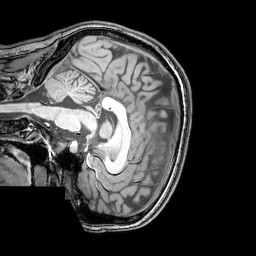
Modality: T1w
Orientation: sagittal
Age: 26
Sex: female
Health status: healthy
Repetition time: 0.081 s
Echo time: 0.037 s